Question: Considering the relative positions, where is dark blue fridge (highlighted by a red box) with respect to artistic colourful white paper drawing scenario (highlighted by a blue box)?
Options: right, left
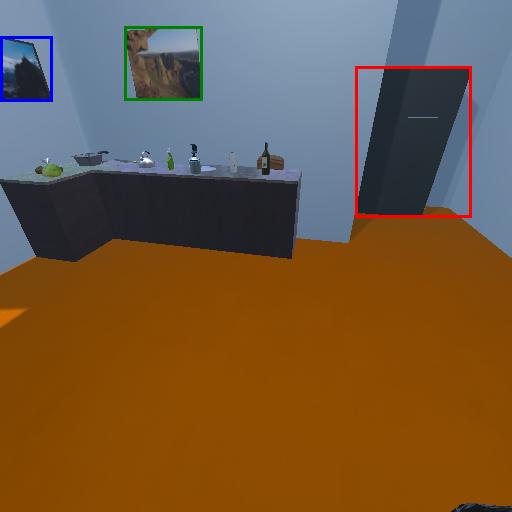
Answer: right